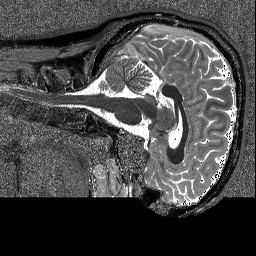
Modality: T1map
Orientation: sagittal
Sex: male